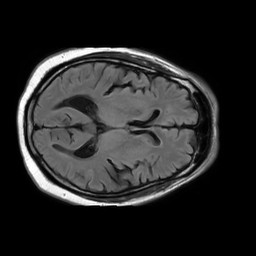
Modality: FLAIR
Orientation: axial
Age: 72
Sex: male
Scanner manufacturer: philips
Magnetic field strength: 1.5 T
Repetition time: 10 s
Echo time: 0.11 s